Interaction volume radius: 5 \u00c5
Interaction volume height: 20 \u00c5
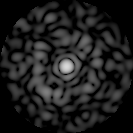
Disorder parameter: 0.8064